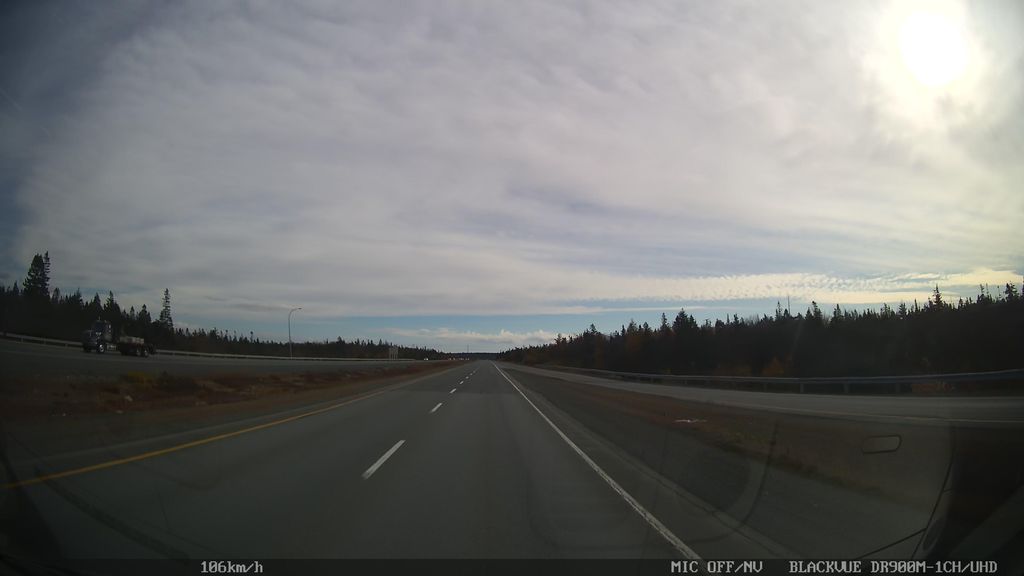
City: halifax